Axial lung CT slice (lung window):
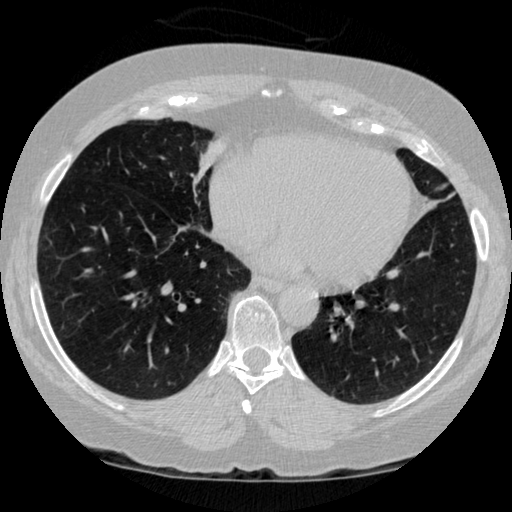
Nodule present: no